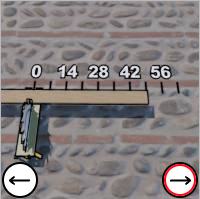
Task: length
Answer: 49
First scale value: 14.0